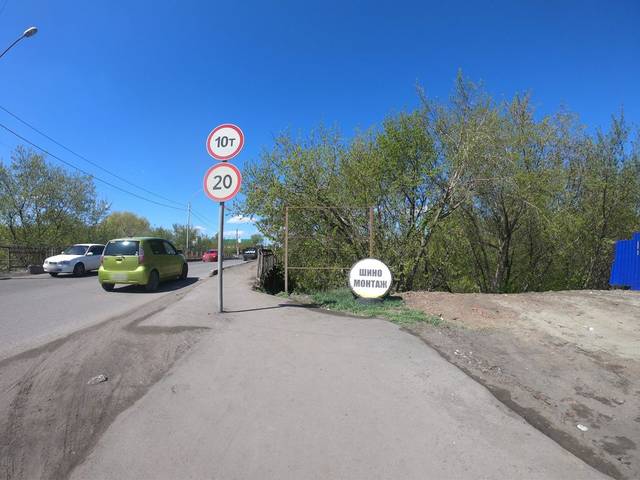
Region: Russia
Coordinates: 53.322, 83.768